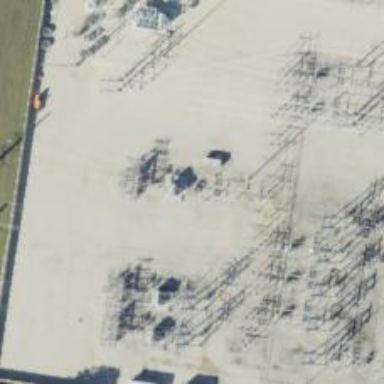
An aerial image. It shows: Switch used for power control.